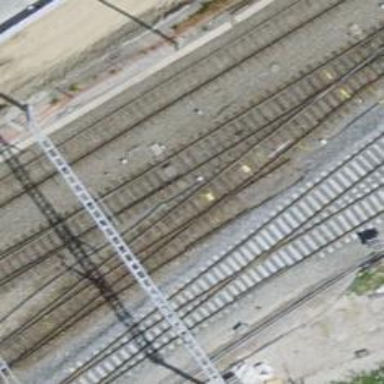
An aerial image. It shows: Single railway track with electrification through contact line.